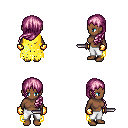
a pixel art fantasy rpg character, female body template, human, dark skin, yellow tattered cape, white pants, pink left-swept hairstyle, gold gloves, dagger, four views (front, back, left, right), 2x2 character sprite sheet, small pixel art, hard edges, no anti-aliasing